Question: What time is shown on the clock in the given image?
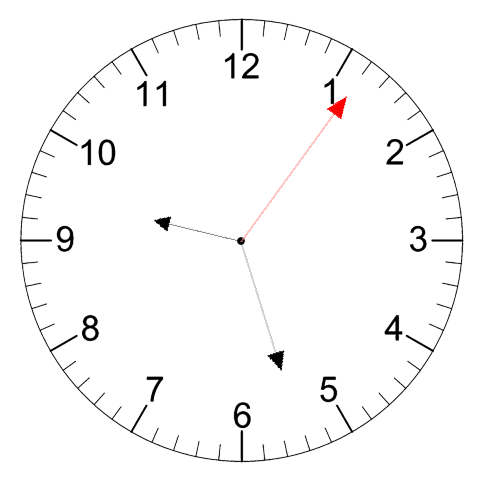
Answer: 09:27:06